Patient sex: M
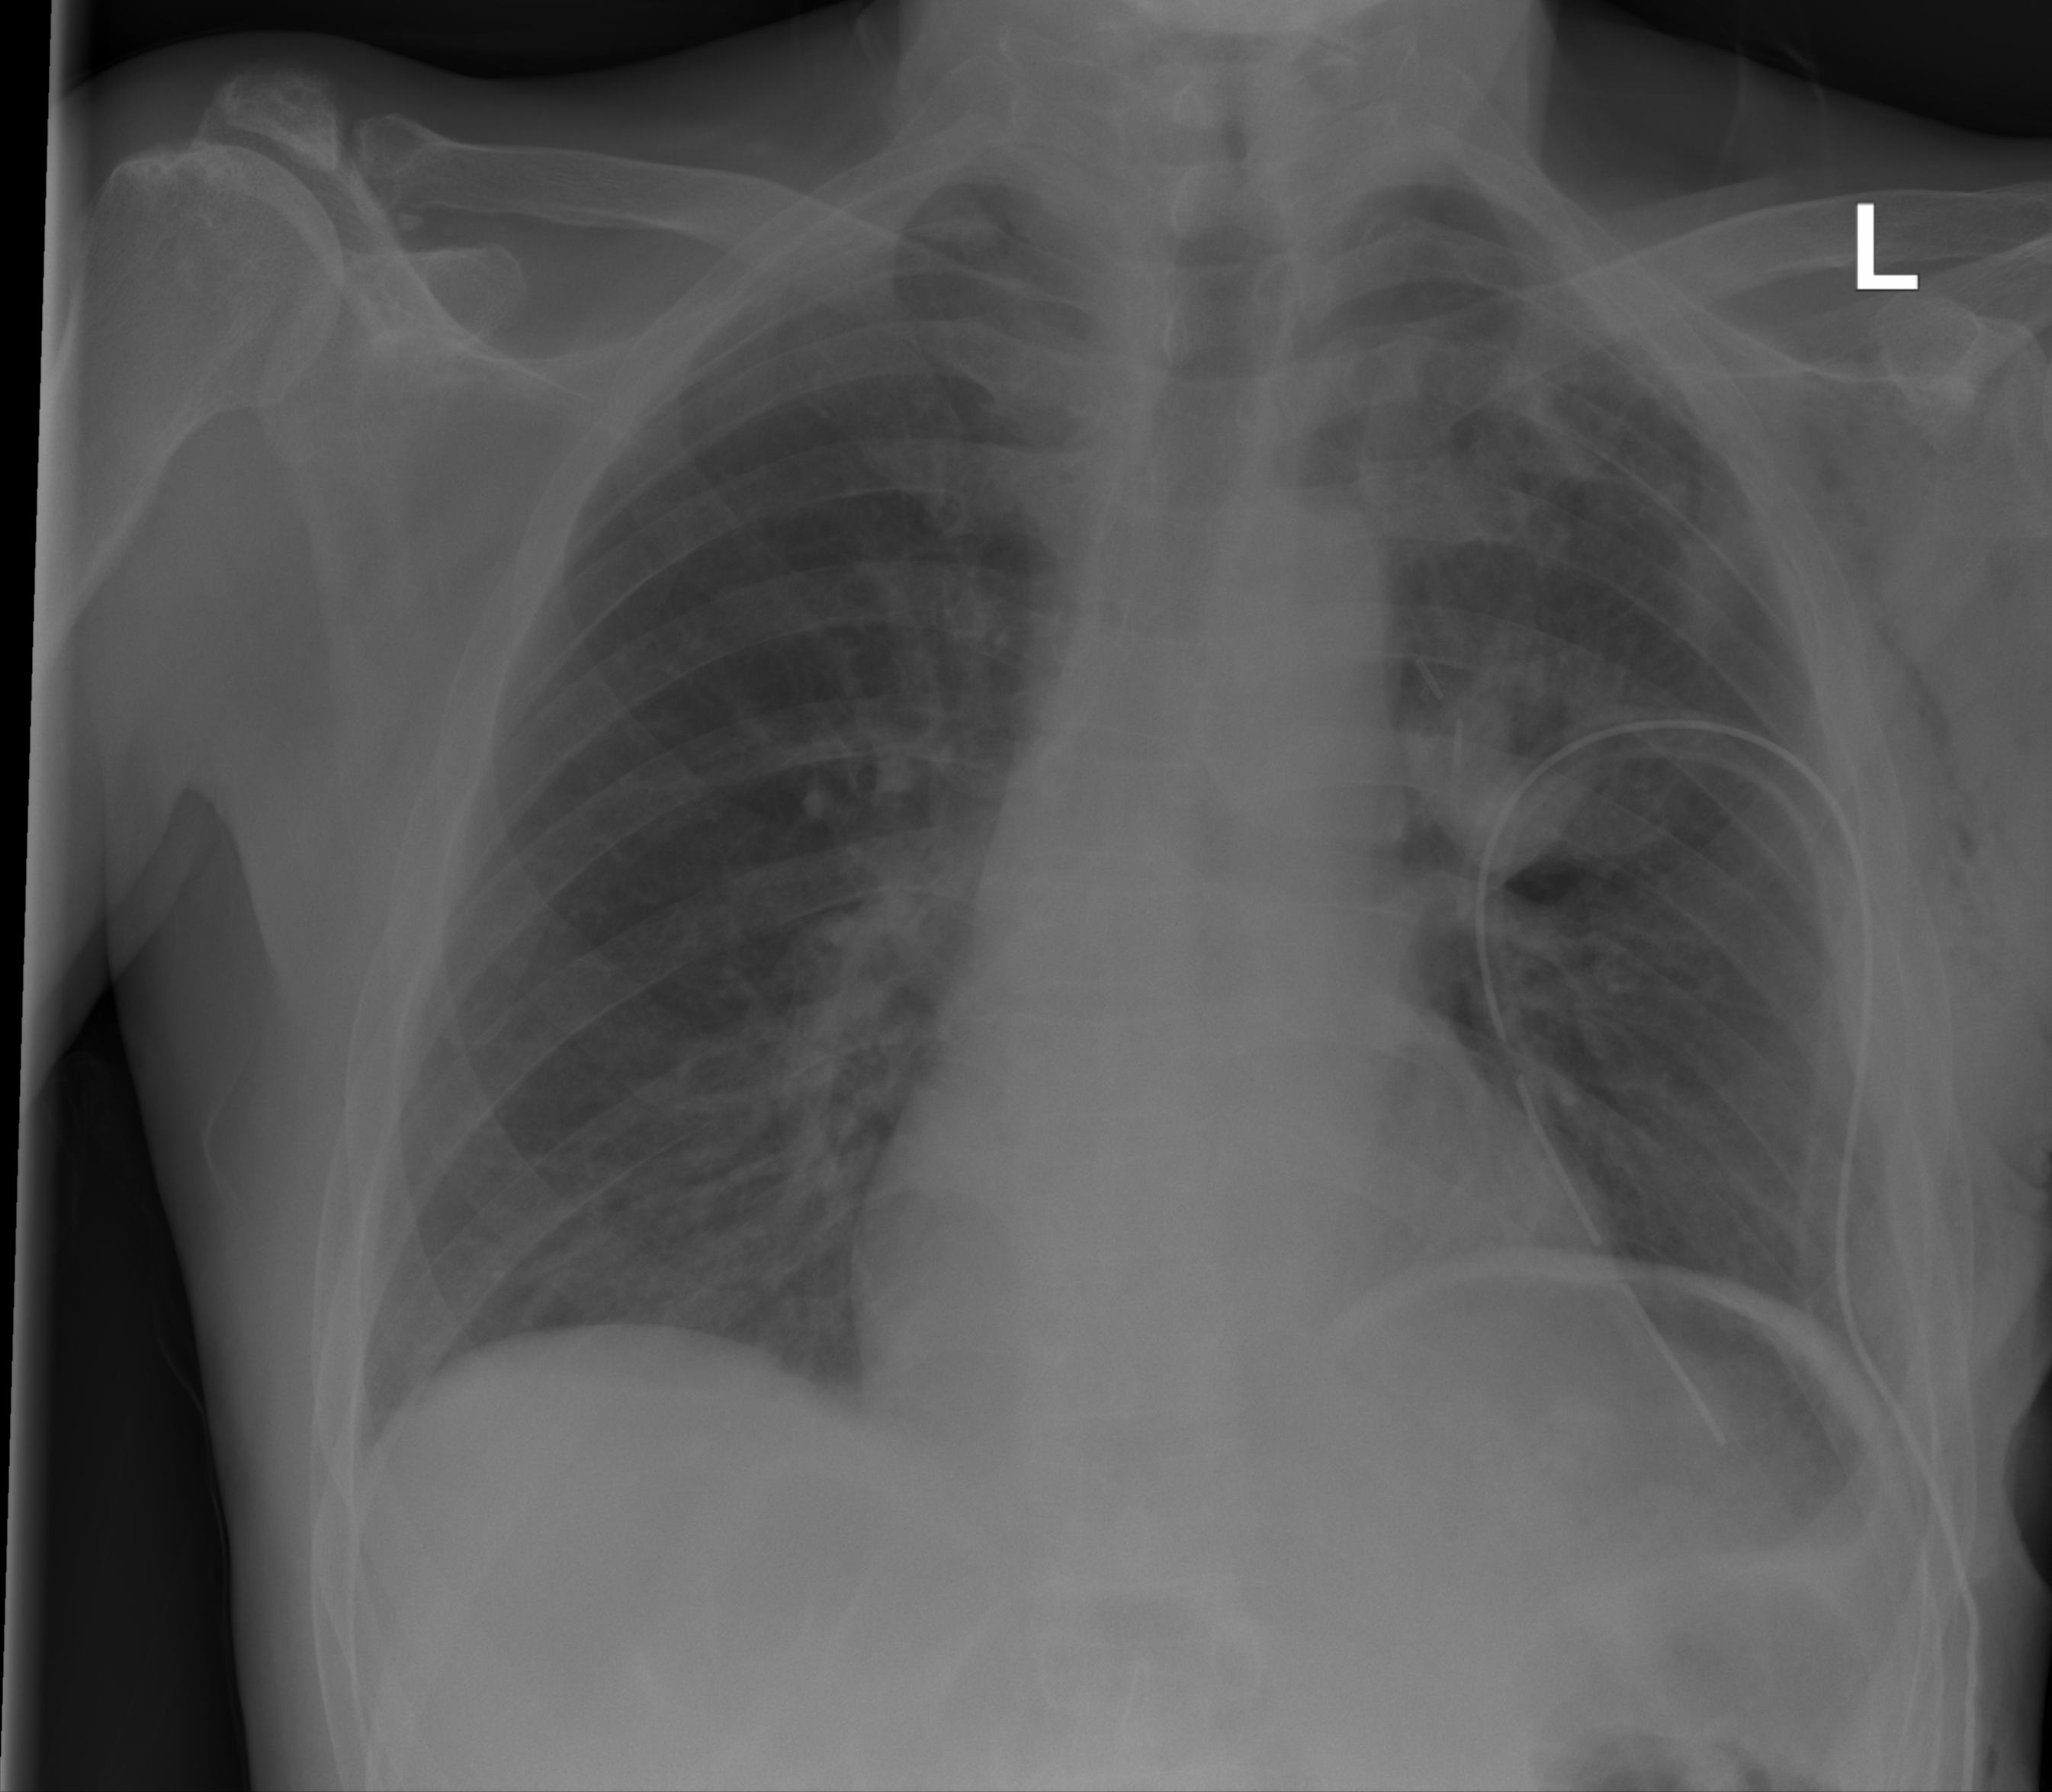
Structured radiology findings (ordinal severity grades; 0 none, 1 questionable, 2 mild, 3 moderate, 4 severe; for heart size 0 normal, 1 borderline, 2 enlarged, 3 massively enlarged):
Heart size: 0
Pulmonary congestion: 0
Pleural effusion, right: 0
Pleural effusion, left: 0
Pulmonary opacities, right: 0
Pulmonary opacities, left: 0
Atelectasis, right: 0
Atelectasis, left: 2